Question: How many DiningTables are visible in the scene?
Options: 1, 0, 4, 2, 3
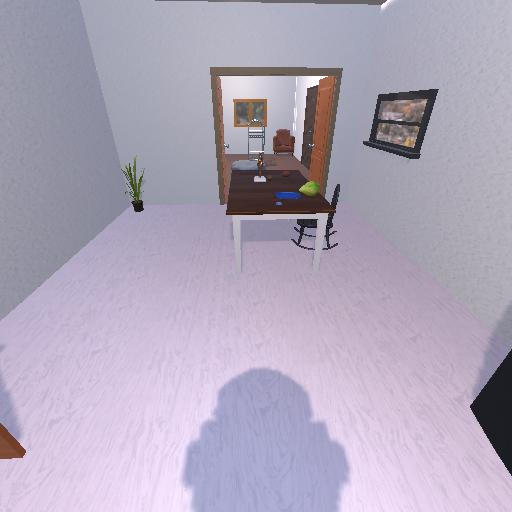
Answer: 1